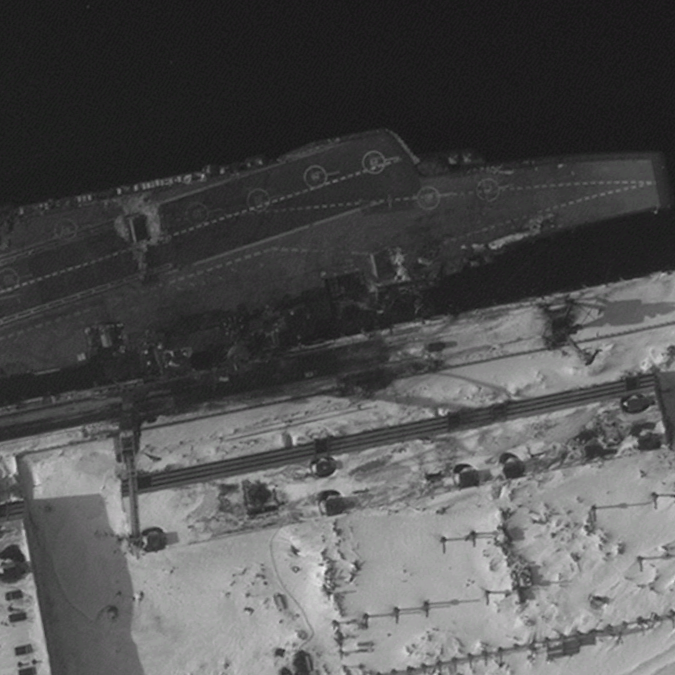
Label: aircraft_carrier